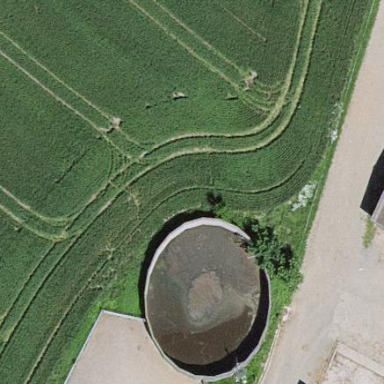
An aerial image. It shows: Storage tank building.